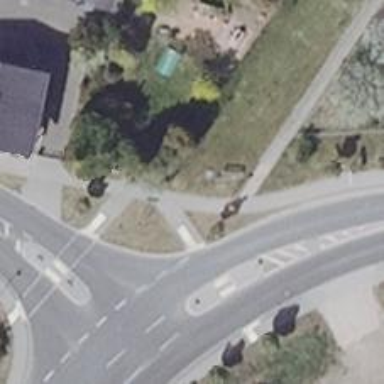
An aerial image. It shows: Sidewalk along the footway.